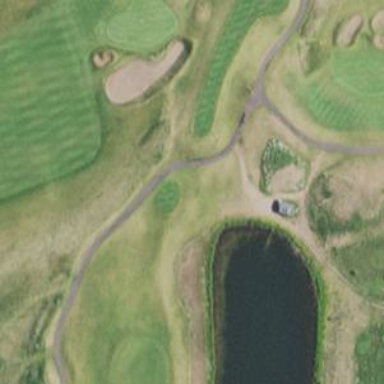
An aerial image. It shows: Path for both roads and golfers.